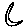
Label: moon